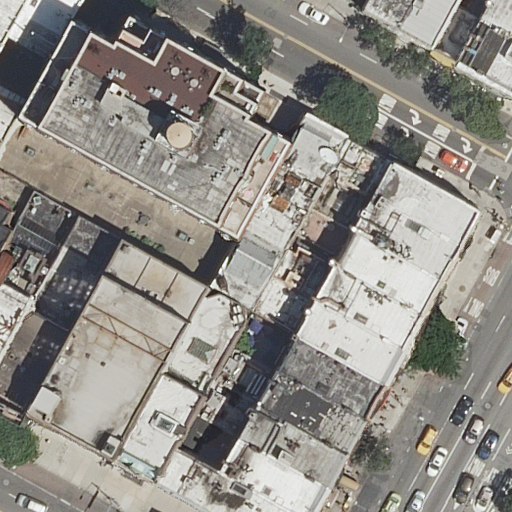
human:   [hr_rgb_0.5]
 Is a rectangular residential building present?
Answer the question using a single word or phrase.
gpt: yes

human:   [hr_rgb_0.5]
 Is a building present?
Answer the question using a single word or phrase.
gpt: yes

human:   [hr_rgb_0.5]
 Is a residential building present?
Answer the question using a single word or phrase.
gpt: yes

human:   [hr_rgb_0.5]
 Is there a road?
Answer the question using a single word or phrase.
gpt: yes

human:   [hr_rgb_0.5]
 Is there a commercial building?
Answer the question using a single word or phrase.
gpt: no

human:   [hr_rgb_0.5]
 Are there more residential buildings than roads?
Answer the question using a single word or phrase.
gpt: yes

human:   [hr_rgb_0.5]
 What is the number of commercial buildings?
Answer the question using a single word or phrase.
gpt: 0

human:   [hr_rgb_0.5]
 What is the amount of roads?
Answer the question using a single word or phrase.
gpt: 5

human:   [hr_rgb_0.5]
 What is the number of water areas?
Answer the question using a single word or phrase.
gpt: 0

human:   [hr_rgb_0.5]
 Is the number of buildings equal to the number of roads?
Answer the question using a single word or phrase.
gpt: no

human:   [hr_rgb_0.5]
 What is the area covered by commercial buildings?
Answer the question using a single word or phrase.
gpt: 0m2

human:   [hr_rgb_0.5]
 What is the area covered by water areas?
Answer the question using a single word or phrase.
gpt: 0m2

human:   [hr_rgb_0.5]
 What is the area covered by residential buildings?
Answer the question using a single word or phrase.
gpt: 6223m2

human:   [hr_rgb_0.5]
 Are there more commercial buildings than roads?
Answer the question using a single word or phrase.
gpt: no

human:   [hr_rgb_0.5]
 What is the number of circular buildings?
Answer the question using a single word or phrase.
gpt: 0

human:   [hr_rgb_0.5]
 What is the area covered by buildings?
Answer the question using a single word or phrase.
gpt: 6223m2

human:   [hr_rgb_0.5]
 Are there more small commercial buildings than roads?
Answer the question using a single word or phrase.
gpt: no

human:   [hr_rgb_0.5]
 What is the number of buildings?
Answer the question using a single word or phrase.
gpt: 22

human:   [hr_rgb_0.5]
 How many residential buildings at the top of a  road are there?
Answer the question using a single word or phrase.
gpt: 20

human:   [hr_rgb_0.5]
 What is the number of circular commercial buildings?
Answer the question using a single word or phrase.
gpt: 0

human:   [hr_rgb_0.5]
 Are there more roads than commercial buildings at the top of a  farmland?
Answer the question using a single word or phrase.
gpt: yes

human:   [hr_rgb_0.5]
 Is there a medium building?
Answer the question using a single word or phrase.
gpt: yes

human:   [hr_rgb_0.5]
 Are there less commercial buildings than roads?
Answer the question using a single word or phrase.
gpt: yes

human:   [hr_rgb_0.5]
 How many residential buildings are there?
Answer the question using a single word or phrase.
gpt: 22

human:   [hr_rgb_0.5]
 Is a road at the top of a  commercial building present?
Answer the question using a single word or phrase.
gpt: no

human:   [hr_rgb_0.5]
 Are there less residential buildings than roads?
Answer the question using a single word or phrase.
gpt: no

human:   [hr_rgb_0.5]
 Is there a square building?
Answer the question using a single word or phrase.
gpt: no

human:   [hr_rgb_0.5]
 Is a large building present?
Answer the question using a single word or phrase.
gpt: yes

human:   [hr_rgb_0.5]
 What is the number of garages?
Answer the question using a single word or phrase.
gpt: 0

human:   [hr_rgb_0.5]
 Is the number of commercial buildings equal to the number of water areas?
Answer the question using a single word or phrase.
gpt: yes

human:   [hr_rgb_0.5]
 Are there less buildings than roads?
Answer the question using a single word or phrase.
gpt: no

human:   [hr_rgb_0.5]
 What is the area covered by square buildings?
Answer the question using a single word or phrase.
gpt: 0m2

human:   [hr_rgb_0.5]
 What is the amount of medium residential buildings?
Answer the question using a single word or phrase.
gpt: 14

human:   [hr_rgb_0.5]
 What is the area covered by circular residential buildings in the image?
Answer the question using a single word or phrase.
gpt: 0m2

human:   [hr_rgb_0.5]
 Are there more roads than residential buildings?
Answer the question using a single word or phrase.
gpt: no

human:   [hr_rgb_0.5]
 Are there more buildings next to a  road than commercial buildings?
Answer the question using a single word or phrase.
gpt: yes

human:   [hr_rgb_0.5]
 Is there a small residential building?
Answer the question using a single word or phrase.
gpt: yes

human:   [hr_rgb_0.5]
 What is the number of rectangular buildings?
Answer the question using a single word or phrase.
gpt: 16

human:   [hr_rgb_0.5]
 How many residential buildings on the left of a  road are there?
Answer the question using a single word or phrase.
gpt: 20

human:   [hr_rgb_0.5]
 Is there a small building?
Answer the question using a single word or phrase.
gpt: yes

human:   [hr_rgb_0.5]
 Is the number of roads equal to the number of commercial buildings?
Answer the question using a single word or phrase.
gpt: no

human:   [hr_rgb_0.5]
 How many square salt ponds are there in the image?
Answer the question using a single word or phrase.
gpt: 0

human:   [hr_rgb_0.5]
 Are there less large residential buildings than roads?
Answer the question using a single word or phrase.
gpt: yes

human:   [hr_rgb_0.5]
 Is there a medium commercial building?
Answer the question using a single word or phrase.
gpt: no

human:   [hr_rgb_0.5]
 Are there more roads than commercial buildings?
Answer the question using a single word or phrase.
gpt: yes

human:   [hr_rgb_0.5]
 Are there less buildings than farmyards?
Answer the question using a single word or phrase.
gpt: no

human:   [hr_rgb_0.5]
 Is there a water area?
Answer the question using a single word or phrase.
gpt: no

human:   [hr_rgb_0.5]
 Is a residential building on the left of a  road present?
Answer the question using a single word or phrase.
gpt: yes

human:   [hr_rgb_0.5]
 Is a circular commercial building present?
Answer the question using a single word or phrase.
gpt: no

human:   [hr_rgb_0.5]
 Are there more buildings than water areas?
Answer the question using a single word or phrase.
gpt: yes

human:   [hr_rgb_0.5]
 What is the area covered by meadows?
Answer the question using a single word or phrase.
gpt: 0m2

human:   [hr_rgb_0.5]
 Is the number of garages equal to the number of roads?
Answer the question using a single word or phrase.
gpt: no

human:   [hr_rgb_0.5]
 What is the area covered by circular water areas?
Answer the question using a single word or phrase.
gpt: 0m2

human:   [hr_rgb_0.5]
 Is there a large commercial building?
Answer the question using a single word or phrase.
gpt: no

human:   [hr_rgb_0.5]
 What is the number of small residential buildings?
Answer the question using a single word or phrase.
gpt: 6

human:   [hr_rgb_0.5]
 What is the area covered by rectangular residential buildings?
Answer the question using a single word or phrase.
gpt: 2556m2

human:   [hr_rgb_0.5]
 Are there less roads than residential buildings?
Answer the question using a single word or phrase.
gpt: yes

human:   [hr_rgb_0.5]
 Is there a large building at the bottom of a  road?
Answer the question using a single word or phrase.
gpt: yes

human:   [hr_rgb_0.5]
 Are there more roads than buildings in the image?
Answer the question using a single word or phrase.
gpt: no

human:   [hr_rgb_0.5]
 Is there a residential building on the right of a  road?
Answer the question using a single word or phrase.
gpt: yes

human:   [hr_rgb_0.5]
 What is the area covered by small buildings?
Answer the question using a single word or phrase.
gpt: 208m2

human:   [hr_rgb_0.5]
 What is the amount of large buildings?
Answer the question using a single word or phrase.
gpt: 2

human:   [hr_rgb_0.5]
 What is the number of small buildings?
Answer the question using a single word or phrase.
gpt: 6

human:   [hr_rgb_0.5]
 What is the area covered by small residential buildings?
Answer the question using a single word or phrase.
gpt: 208m2